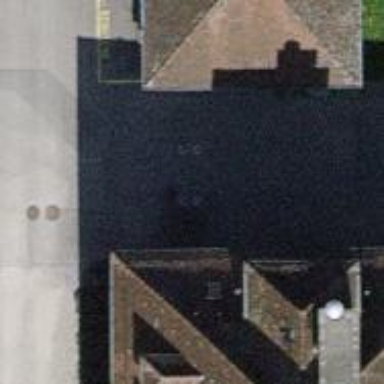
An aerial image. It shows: Pedestrian path with asphalt surface.